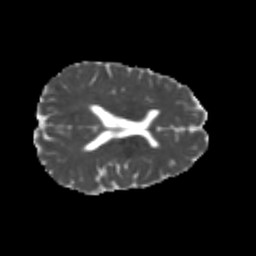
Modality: MD
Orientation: axial
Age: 20
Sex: female
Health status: healthy
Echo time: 0.074 s